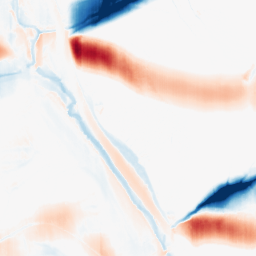
Category: morphological
Decomposition family: morphological_ellipse
Decomposition parameters: operation: average
width: 50
height: 5
Upsampling method: bilinear
Upsampling parameters: scale: 4
Upsampling scale: 4